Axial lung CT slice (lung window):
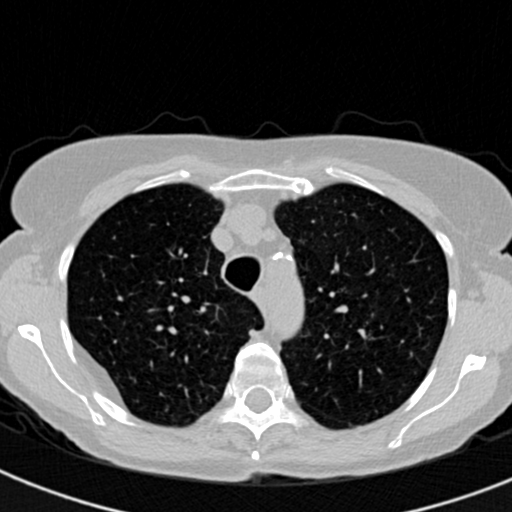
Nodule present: no